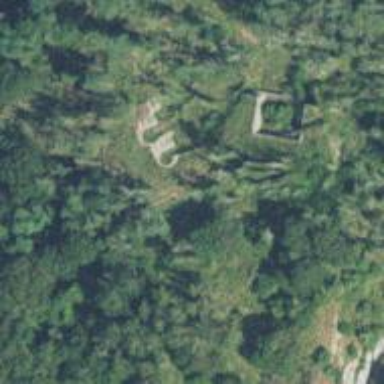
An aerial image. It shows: View of historic ruins.